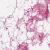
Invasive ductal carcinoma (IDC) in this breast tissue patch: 0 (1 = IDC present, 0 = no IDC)